Question: I have a table that has 14 columns in it. These columns are color, type, ft, date, count, etc. What I need is to select all distinct records of id and type with the most recent date. So, for example...
color------type-----------date
red--------work-----------01/01/01
red---------play----------02/02/02
red---------play----------03/03/03
In this case, I want to return red, work, 01/01/01 and red, play 03/03/03. Hopefully this makes sense. I've tried different combinations of select unique and select distinct and group bys, and I haven't been able to come up with anything.
Here is the SQL statement I'm trying:
'''
select distinct
chock_id,
roll_type,
max(chock_service_dt),
chock_id_dt,
chock_seq_num,
chock_service_cmnt,
total_rolled_lineal_ft,
total_rolled_tons,
chock_usage_cnt,
chock_insert_dt,
record_modify_dt,
next_chock_service_dt_act,
previous_alarm_value,
upload_complete_yn
from
tp07_chock_summary_row
group by
chock_id,
roll_type,
chock_service_dt,
chock_id_dt,
chock_seq_num,
chock_service_cmnt,
total_rolled_lineal_ft,
total_rolled_tons,
chock_usage_cnt,
chock_insert_dt,
record_modify_dt,
next_chock_service_dt_act,
previous_alarm_value,
upload_complete_yn;
'''

Here's a screenshot. Like I said in a comment below, like in rows 2 and 4, I can't have multiple records with the same chock_id and roll_type.
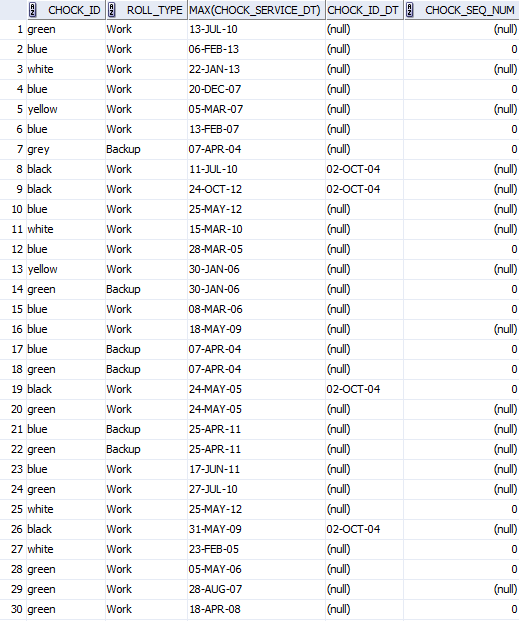
Answer: Given your new requirements, which you did not explain initially, this should do it:
'''
select
chock_id,
roll_type,
chock_service_dt,
chock_id_dt,
chock_seq_num,
chock_service_cmnt,
total_rolled_lineal_ft,
total_rolled_tons,
chock_usage_cnt,
chock_insert_dt,
record_modify_dt,
next_chock_service_dt_act,
previous_alarm_value,
upload_complete_yn
from (
select
chock_id,
roll_type,
chock_service_dt,
chock_id_dt,
chock_seq_num,
chock_service_cmnt,
total_rolled_lineal_ft,
total_rolled_tons,
chock_usage_cnt,
chock_insert_dt,
record_modify_dt,
next_chock_service_dt_act,
previous_alarm_value,
upload_complete_yn,
row_number() over (
partition by chock_id, roll_type
order by chock_service_dt desc
) rn
from
tp07_chock_summary_row
) where rn = 1
'''